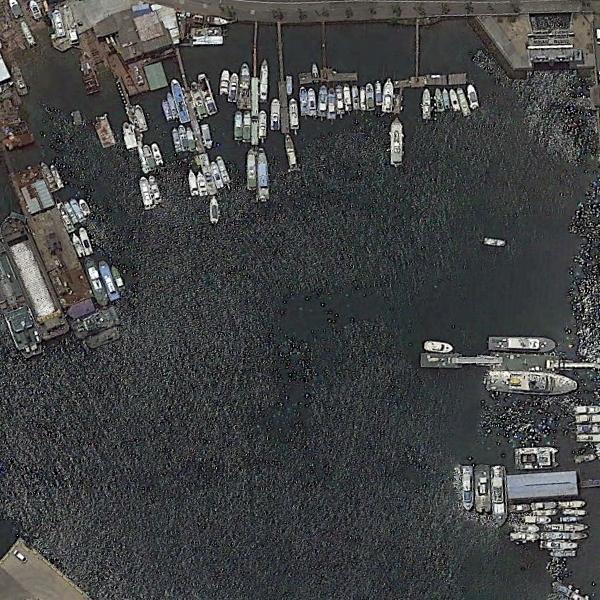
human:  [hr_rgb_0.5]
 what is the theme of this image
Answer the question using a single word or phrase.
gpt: port